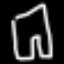
Label: pants